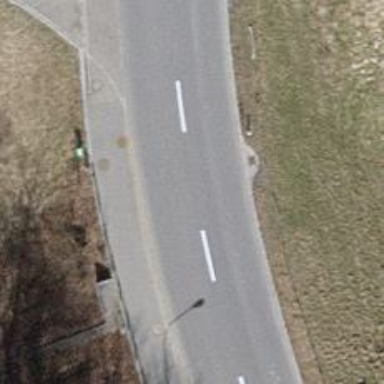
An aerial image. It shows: Tertiary road on bridge with asphalt surface and sidewalk on the left.